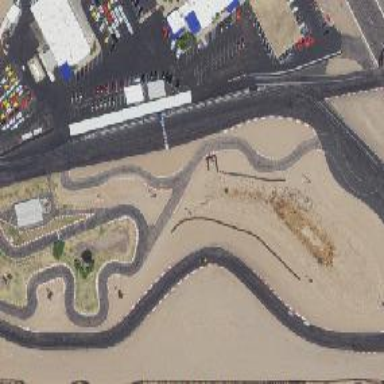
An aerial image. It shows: Raceway for motor sports.